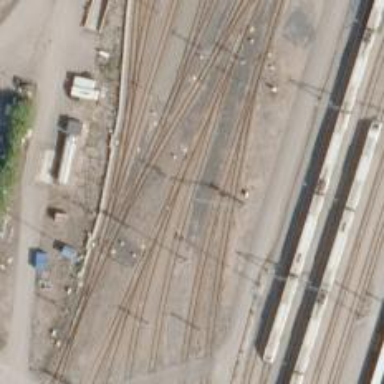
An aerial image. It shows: Railway signal.